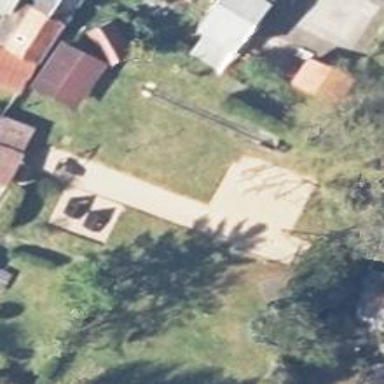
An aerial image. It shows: Playground area for leisure activities on the land.